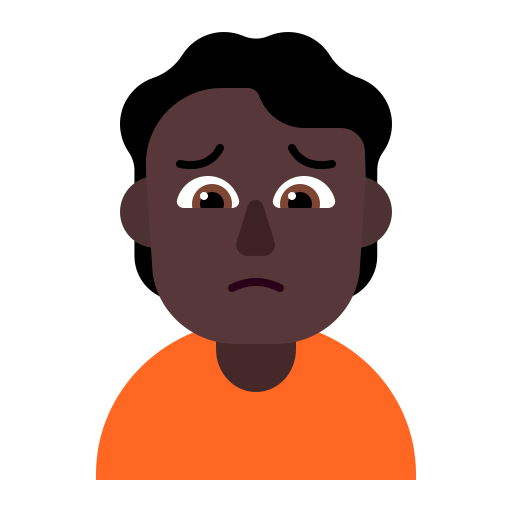
person frowning flat dark